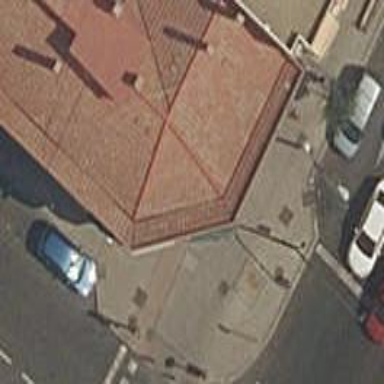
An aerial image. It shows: Cafe.